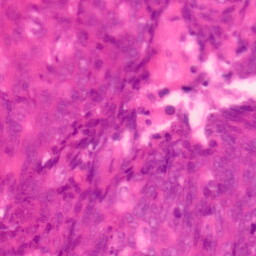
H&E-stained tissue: Colon